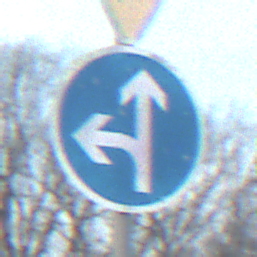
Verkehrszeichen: VorgeschriebeneFahrtrichtungGeradeausOderLinks
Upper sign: VorfahrtGewaehren
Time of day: SunriseSunset
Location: Outdoor (RoadRail)
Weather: PartlyCloudy
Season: NotSpecified
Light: Natural